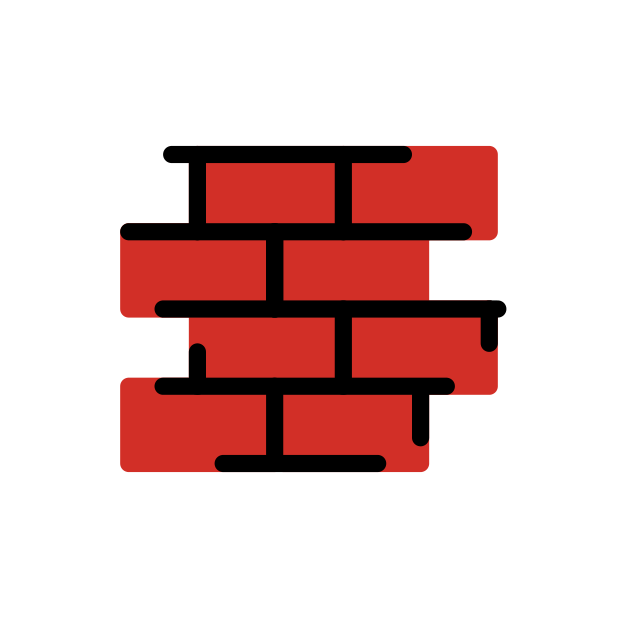
Emoji: 🧱
Name: brick
Unicode: 0x1f9f1